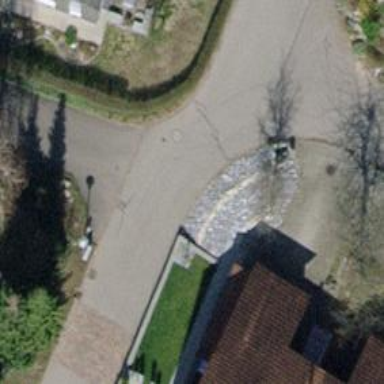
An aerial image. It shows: Residential road with asphalt surface and no sidewalks.